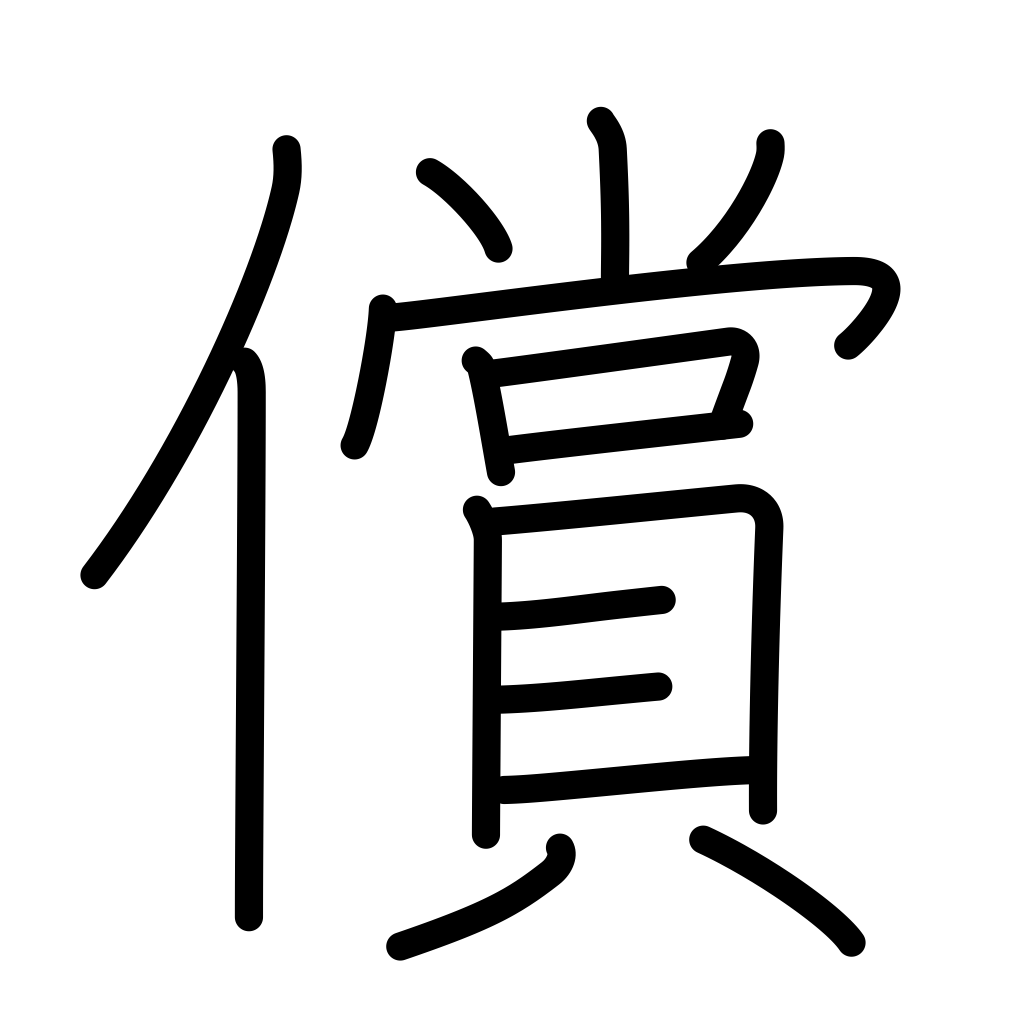
Meaning: reparation, make up for, recompense, redeem